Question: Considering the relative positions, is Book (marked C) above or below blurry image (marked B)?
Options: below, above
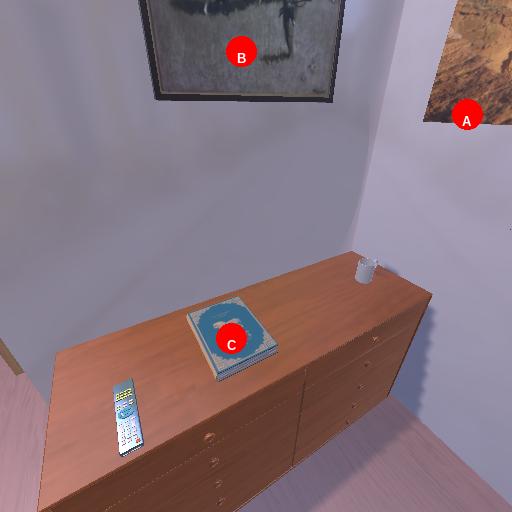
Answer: below